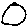
Label: circle